Interaction volume radius: 10 \u00c5
Interaction volume height: 20 \u00c5
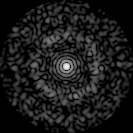
Disorder parameter: 0.829